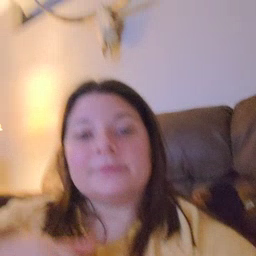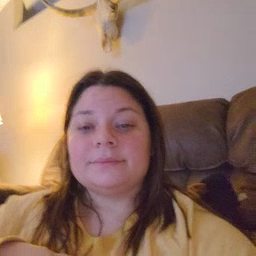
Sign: clean